Field crop: maize
Growth stage: 1
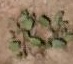
Species: convolvulus